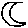
Label: moon